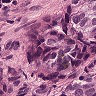
Metastatic tissue present: yes